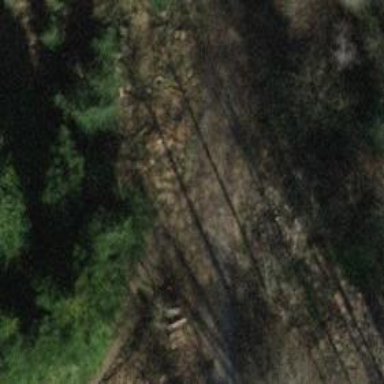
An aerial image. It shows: Path.